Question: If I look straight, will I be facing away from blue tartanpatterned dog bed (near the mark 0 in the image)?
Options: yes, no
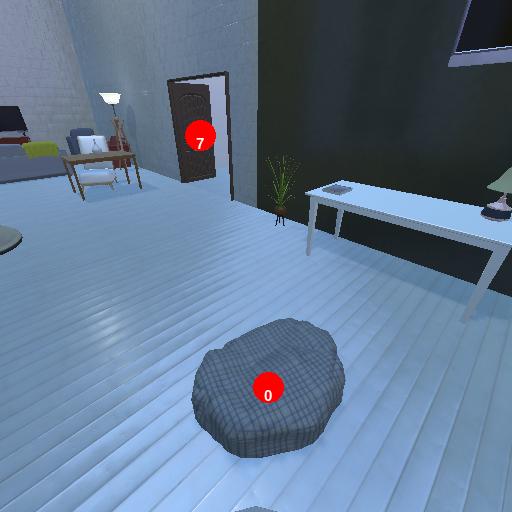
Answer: yes